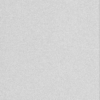
Label: dusty